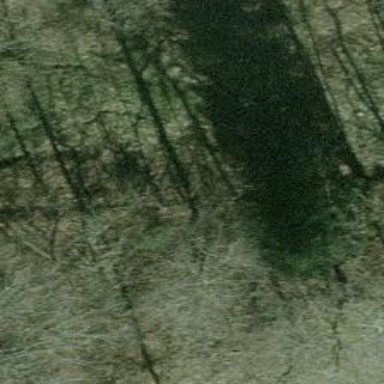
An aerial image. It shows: Single tag "natural: tree."